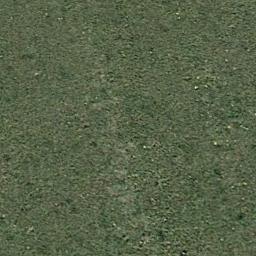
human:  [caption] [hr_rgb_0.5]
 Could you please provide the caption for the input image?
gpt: The entire image is dominated by grass .

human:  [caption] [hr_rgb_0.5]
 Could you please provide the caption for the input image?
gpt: A large lush green meadow covered with green grass .

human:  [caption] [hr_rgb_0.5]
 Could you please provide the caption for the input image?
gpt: This meadow has evenly distributed sparse grasses .

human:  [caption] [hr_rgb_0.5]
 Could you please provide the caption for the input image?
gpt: The meadow is dense but uneven .

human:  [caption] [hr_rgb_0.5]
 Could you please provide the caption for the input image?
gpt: A sparse green meadow with some grass .